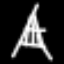
Label: The Eiffel Tower